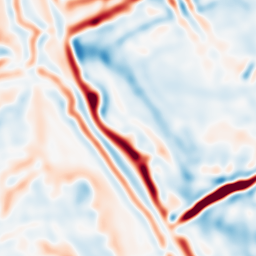
Category: multiscale
Decomposition family: log
Decomposition parameters: sigma: 5
Upsampling method: sinc_blackman
Upsampling parameters: scale: 4
kernel_size: 16
Upsampling scale: 4